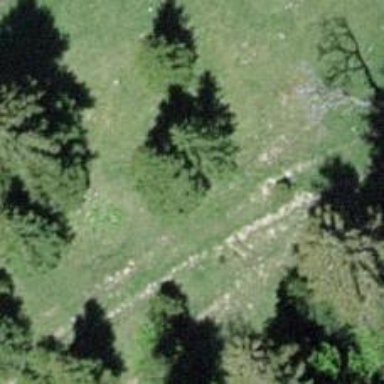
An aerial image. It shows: Needle-leaved tree in its natural environment.